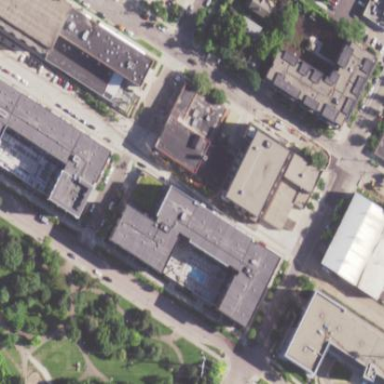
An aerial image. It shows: View of apartment building.